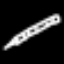
Label: pencil